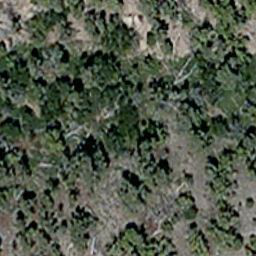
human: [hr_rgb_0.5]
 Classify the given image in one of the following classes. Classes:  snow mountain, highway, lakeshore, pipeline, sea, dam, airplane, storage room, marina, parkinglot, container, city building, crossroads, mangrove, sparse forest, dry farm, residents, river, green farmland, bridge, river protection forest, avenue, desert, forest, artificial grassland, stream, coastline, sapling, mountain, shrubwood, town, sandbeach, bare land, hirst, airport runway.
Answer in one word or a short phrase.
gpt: sparse forest